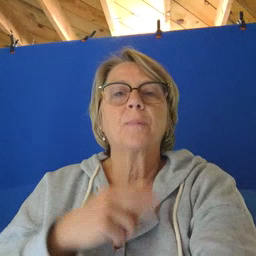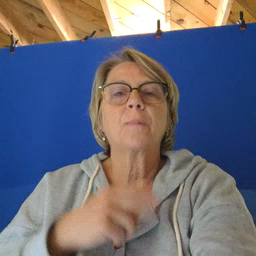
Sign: gum